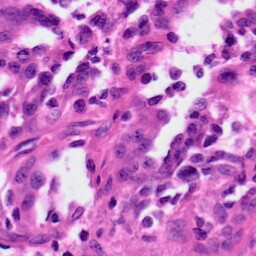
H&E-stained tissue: Ovarian